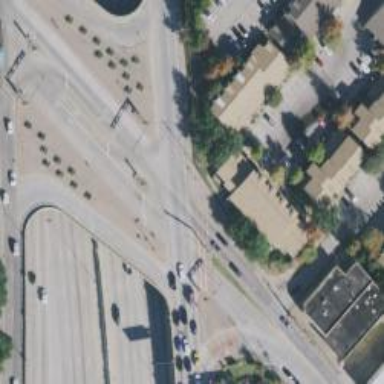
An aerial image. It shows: Bridge over tertiary road with separate sidewalks.